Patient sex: M
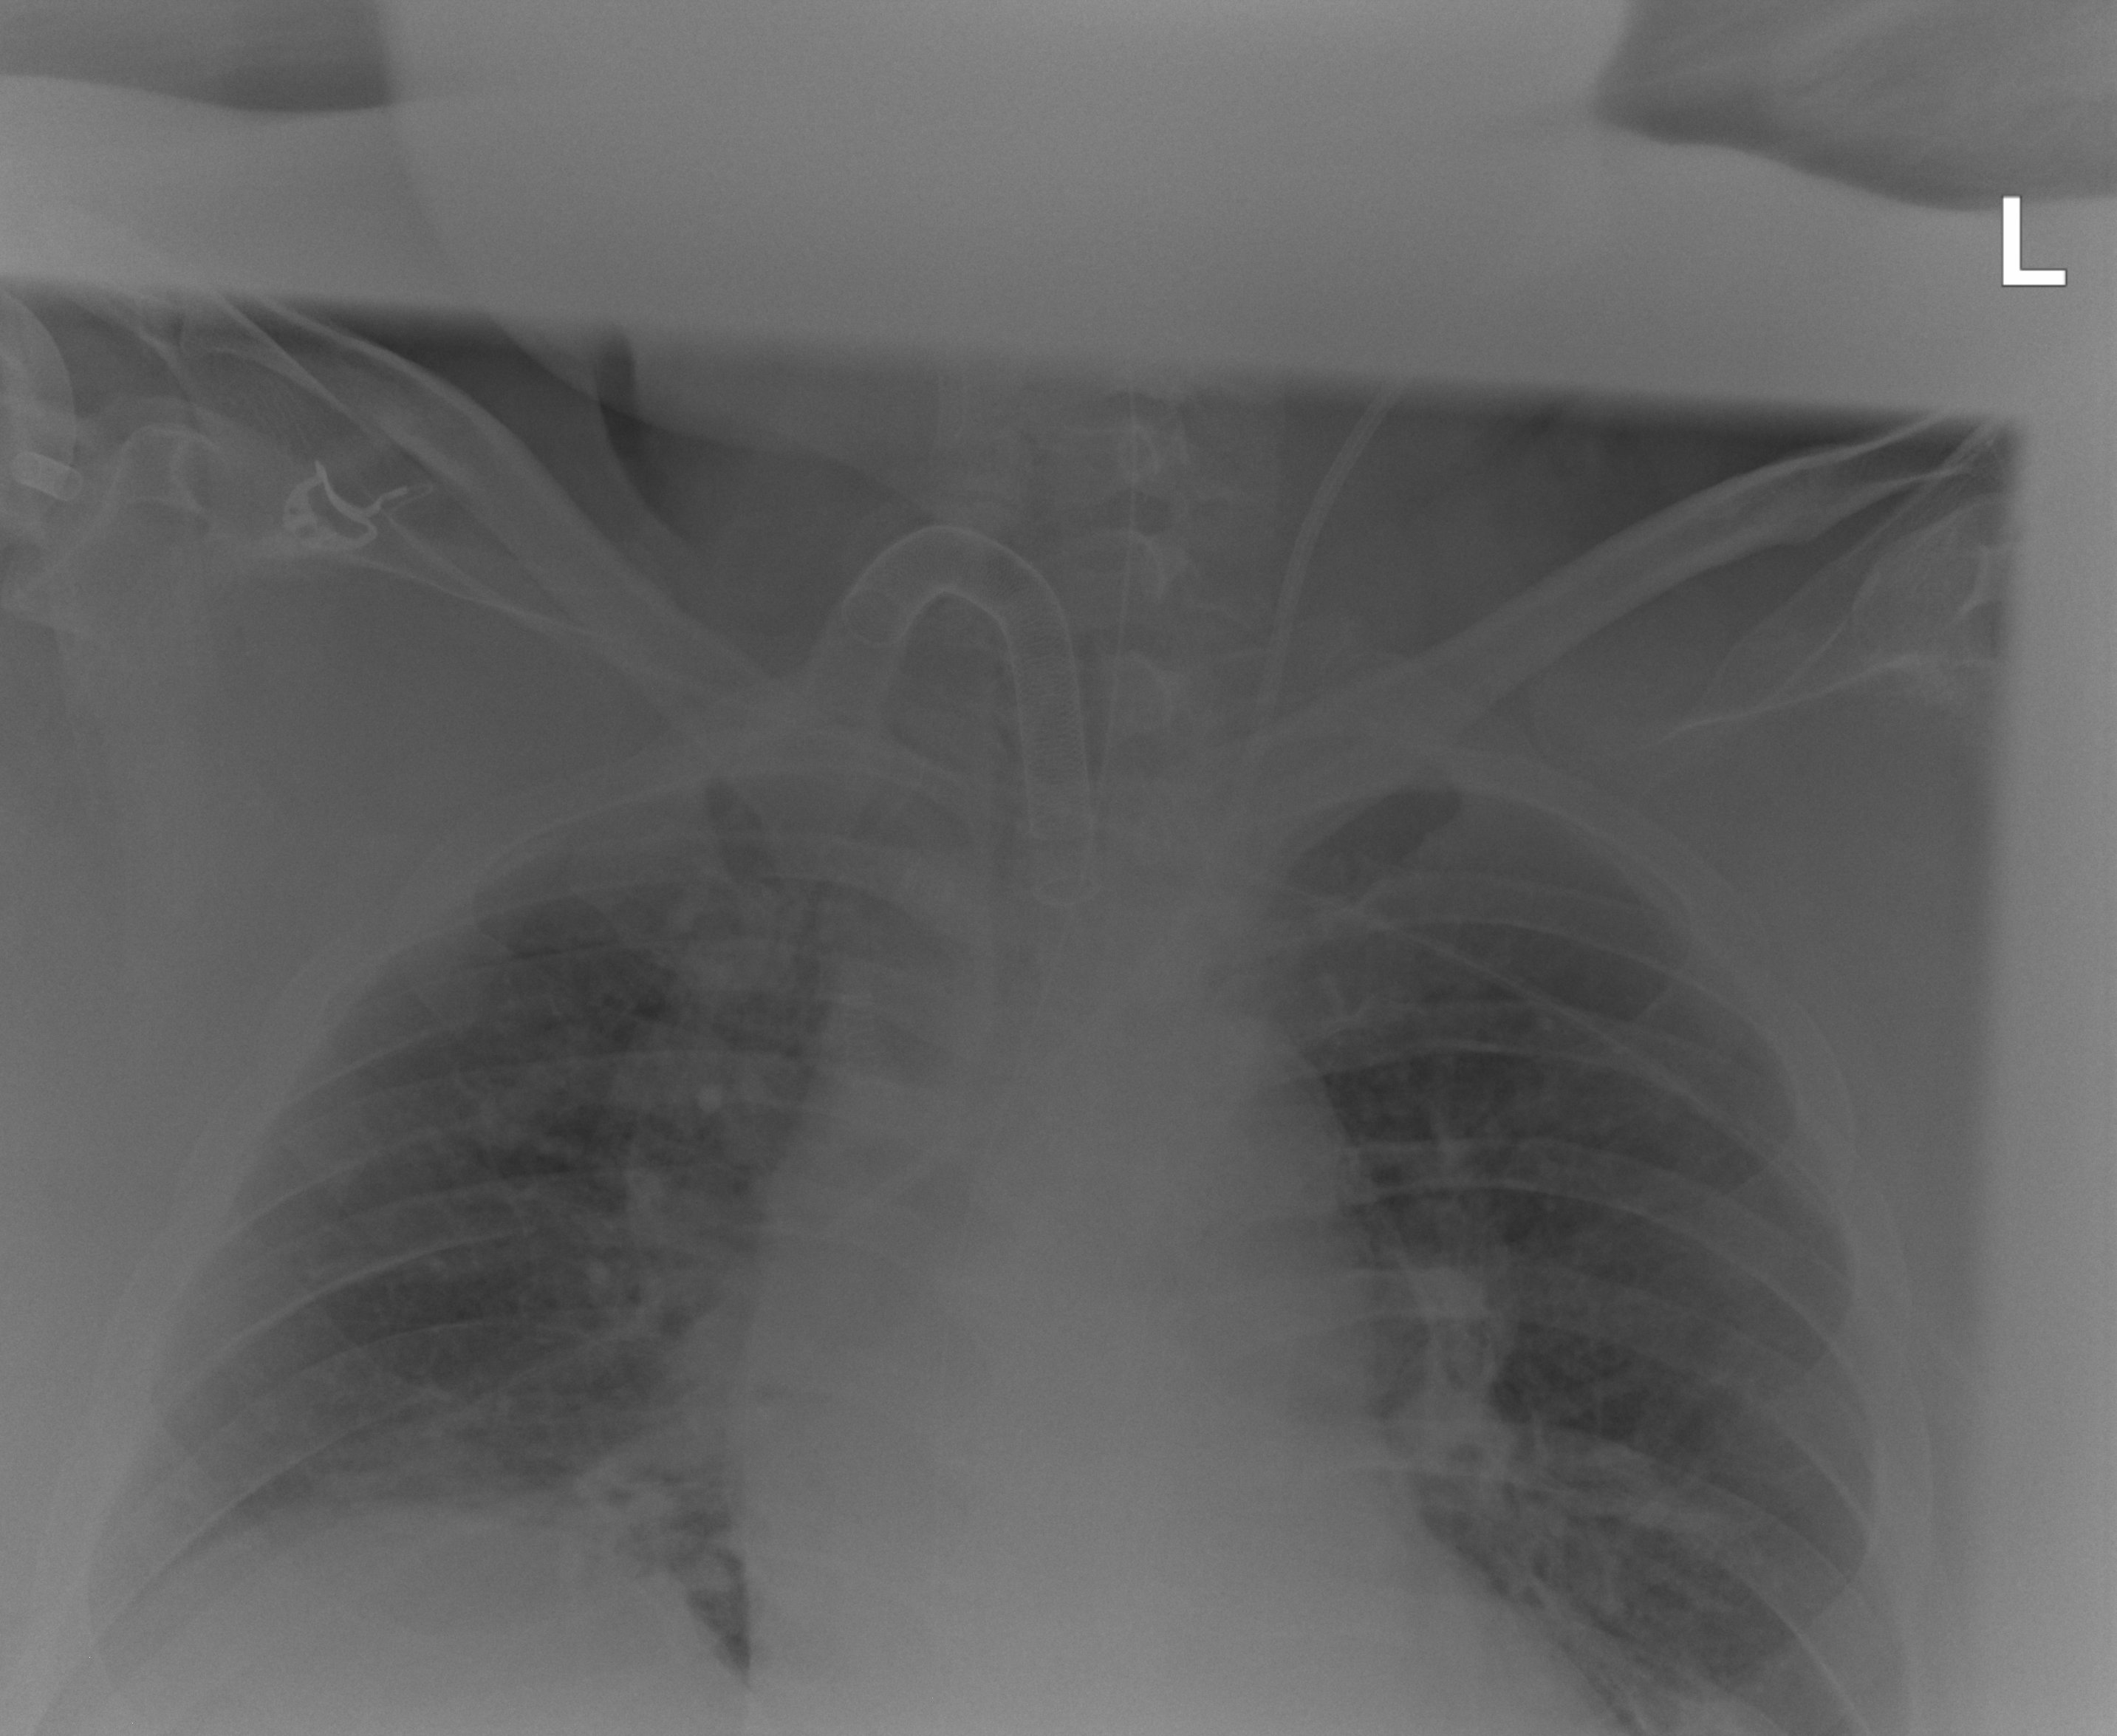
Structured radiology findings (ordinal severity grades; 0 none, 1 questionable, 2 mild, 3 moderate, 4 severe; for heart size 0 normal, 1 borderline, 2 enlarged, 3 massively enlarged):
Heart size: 2
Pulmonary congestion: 2
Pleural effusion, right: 0
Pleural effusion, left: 0
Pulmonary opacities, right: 2
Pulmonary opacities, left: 1
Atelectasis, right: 2
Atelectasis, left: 2